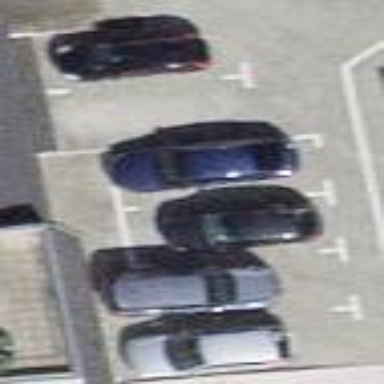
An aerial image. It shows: Street side parking area.